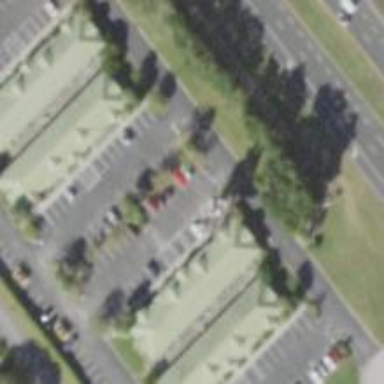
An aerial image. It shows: Parking space is available.